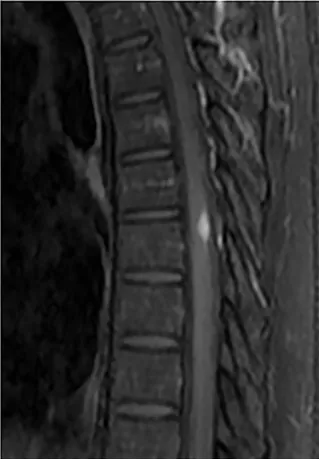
Spinal MRI performed 1 month after penicillin therapy. Enhanced T1-weighted image. Showed that the nodule and perilesional edema were reduced.
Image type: radiology (mri)